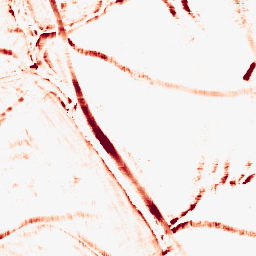
Category: morphological
Decomposition family: morphological_rect
Decomposition parameters: operation: opening
width: 10
height: 10
Upsampling method: quartic
Upsampling parameters: scale: 2
Upsampling scale: 2